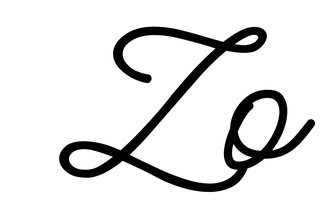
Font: MeowScript-Regular